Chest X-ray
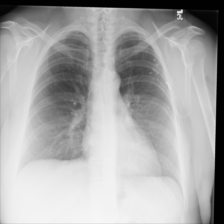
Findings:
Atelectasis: negative
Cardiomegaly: negative
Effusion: negative
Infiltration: negative
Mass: negative
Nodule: negative
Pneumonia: negative
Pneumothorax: negative
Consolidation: negative
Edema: negative
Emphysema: negative
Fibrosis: negative
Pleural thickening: negative
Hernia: negative